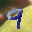
Label: 9